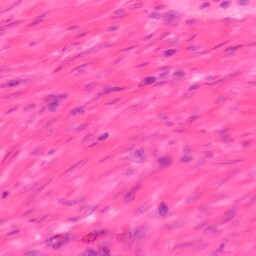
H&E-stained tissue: Colon